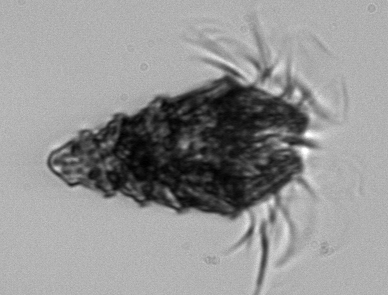
Label: Laboea_strobila